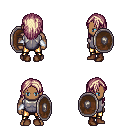
a pixel art fantasy rpg character, male body template, human, dark skin, steel chest armor, gold greaves, white blonde long hairstyle, white cloth bracers, brown shoes, shield, four views (front, back, left, right), 2x2 character sprite sheet, small pixel art, hard edges, no anti-aliasing